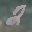
Label: 2